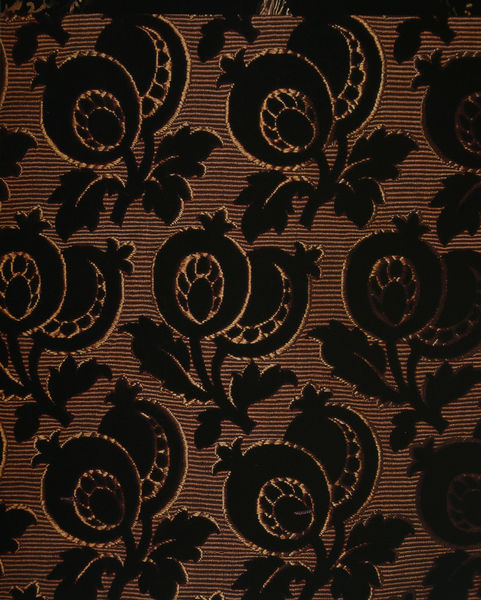
Titel: Stoff
Standort: Kyoto (Japan)
Institution: Kyoto Costume Institute
Schlagwörter: blätter, dunkel, ocker, ausschnitt, blume, blumen, braun, kleid, mitte, schwarz, blüte, flächig, muster, ornament, teppich, wand, samt, fransen, gold, stickerei, stoff, blatt, pflanze, pflanzen, rund, japan, umrisse, lila, linien, tapete, detail, dekor, floral, ornamente, verzierung, gestreift, streifen, abstraktion, foto, fotografie, photographie, motiv, orient, rippen, beeren, mohn, stengel, flora, photo, knospen, farbfoto, struktur, tapisserie, museum, granatapfel, gewebe, textil, design, baumwolle, webteppich, wiederholung, weber, baltt, gliederung, regelmäßig, hagebutten, textur, kyoto, textilie, rapport, webarbeit, gerippt, cord, binnengliederung, blumn, knosper, liniartur, samarkand, schwarza, textildesigb